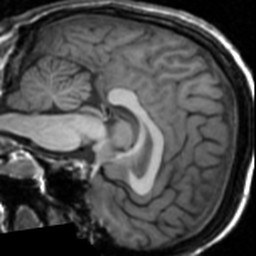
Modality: T1w
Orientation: sagittal
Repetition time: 0.008948 s
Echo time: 0.001784 s